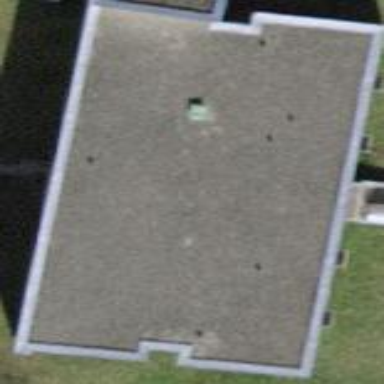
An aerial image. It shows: Apartments building with flat roof.